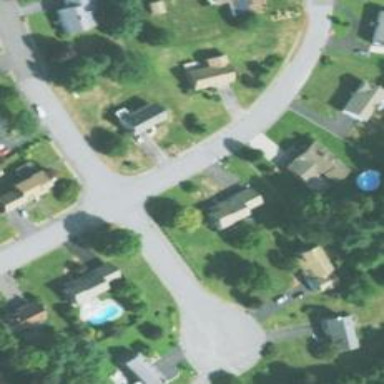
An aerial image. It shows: Residential road.